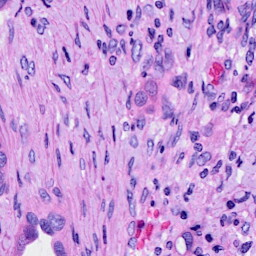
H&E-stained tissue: Ovarian